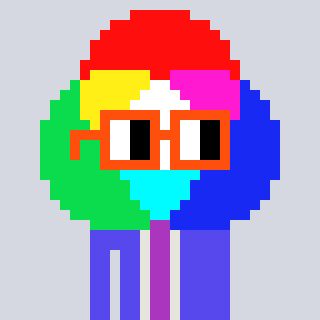
a pixel art character with square orange glasses, a color circle-shaped head and a computerblue-colored body on a cool background